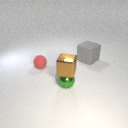
small brown metal cube above small green metal sphere